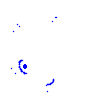
Particle: proton